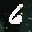
Label: 6